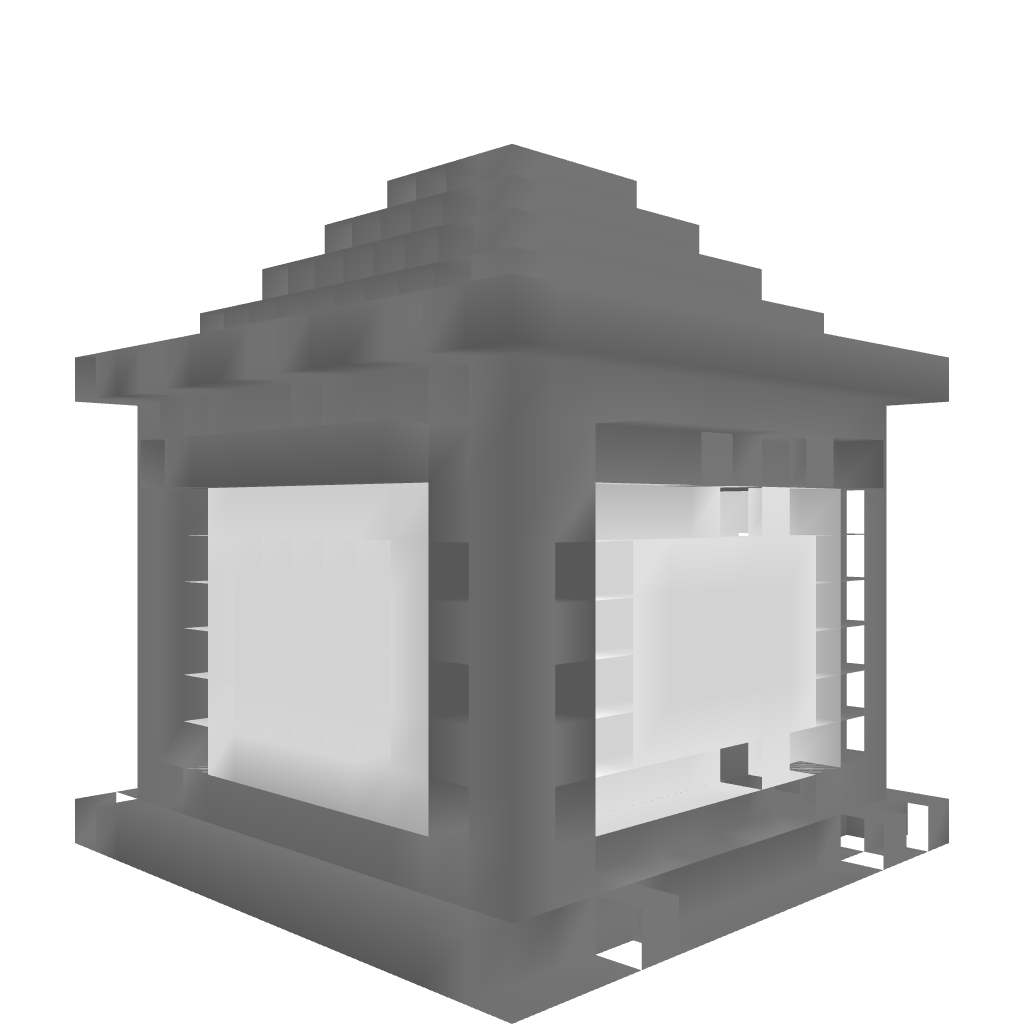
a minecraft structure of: FinalBattle Default Arena bad low quality